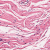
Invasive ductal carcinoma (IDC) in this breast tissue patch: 0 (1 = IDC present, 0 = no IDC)